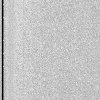
Atmospheric dust classification: dusty